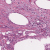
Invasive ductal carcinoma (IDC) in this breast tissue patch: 0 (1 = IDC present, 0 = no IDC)